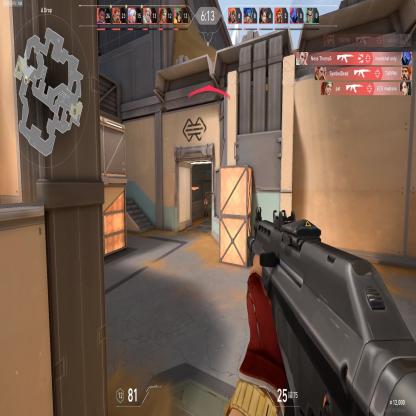
Label: enemy